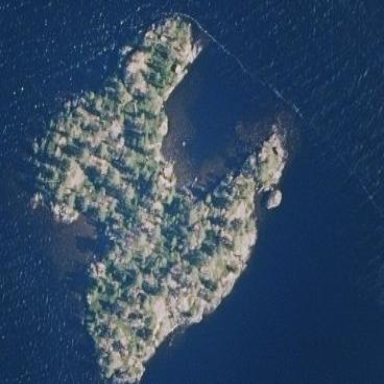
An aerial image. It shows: Islet.